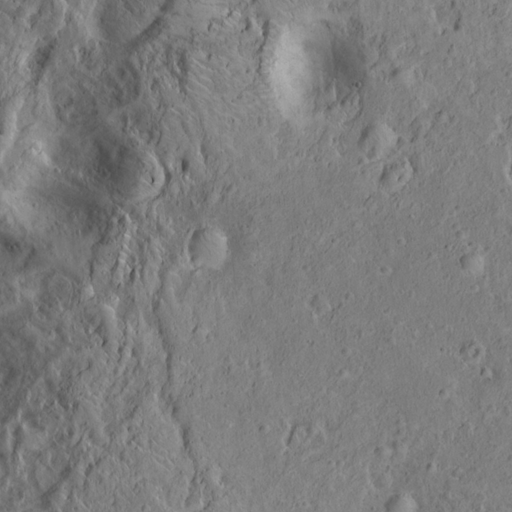
Objects detected: cone, cone